Aerial crown-view tile of a tropical tree (Barro Colorado Island, Panama), acquired 20250715:
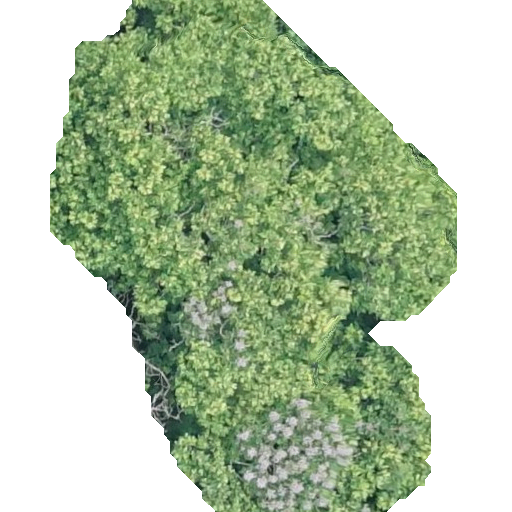
Species: Dipteryx oleifera
GBIF accepted scientific name: Dipteryx oleifera
Crown area: 232.113 m²